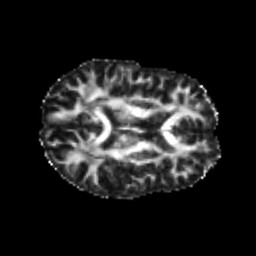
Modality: FA
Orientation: axial
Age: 24
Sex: female
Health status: healthy
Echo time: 0.074 s